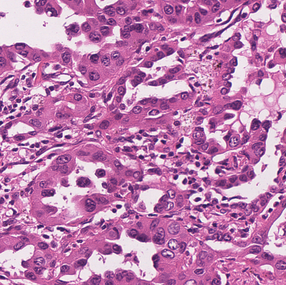
Tumor epithelial tissue: yes
Tumor-associated stroma tissue: yes
Normal tissue: no